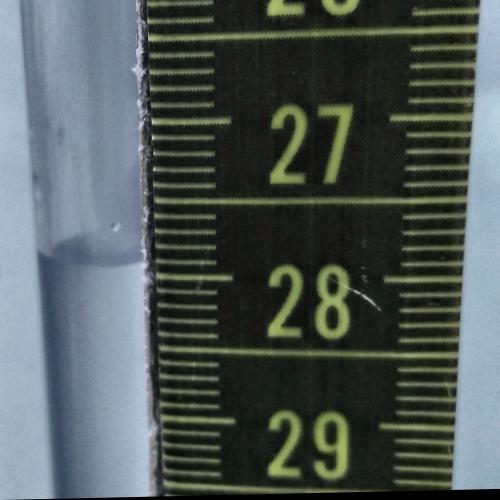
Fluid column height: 27.9 cm